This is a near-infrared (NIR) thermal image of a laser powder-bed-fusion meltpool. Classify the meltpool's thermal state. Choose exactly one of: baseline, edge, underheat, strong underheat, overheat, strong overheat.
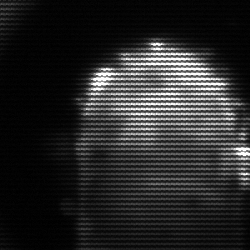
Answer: baseline